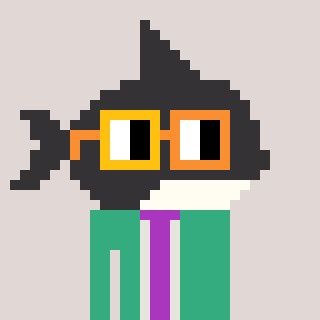
a pixel art character with square yellow and orange glasses, a orca-shaped head and a teal-colored body on a warm background